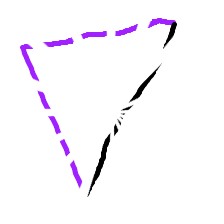
Shape: triangle